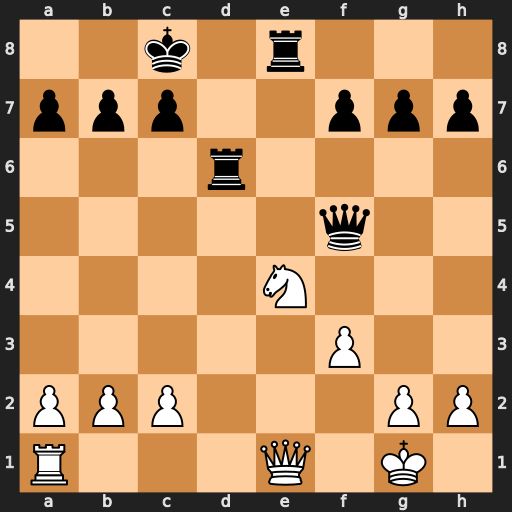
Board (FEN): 2k1r3/ppp2ppp/3r4/5q2/4N3/5P2/PPP3PP/R3Q1K1
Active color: w
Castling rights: -
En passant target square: -
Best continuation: Nxd6+ cxd6 Qxe8+